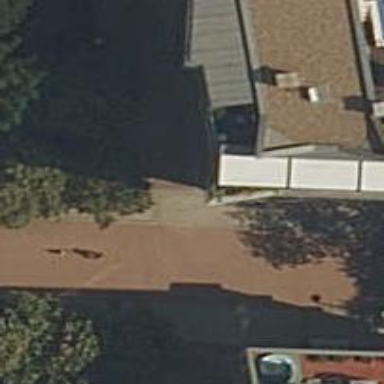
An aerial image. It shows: Pedestrian road paved with paving stones.